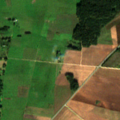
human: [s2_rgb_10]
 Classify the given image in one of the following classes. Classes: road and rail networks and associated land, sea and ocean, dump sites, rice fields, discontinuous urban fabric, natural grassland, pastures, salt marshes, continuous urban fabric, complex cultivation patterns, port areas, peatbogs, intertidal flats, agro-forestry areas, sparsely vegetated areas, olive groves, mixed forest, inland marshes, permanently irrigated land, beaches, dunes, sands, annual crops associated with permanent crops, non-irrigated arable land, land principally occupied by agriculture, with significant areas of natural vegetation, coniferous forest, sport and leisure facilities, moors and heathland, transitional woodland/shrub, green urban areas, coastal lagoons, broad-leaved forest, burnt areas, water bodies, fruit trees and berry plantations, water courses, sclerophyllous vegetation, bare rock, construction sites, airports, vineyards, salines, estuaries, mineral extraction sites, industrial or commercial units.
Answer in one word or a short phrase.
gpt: non-irrigated arable land, pastures, land principally occupied by agriculture, with significant areas of natural vegetation, coniferous forest